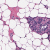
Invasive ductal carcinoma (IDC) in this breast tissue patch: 0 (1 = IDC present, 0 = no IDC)